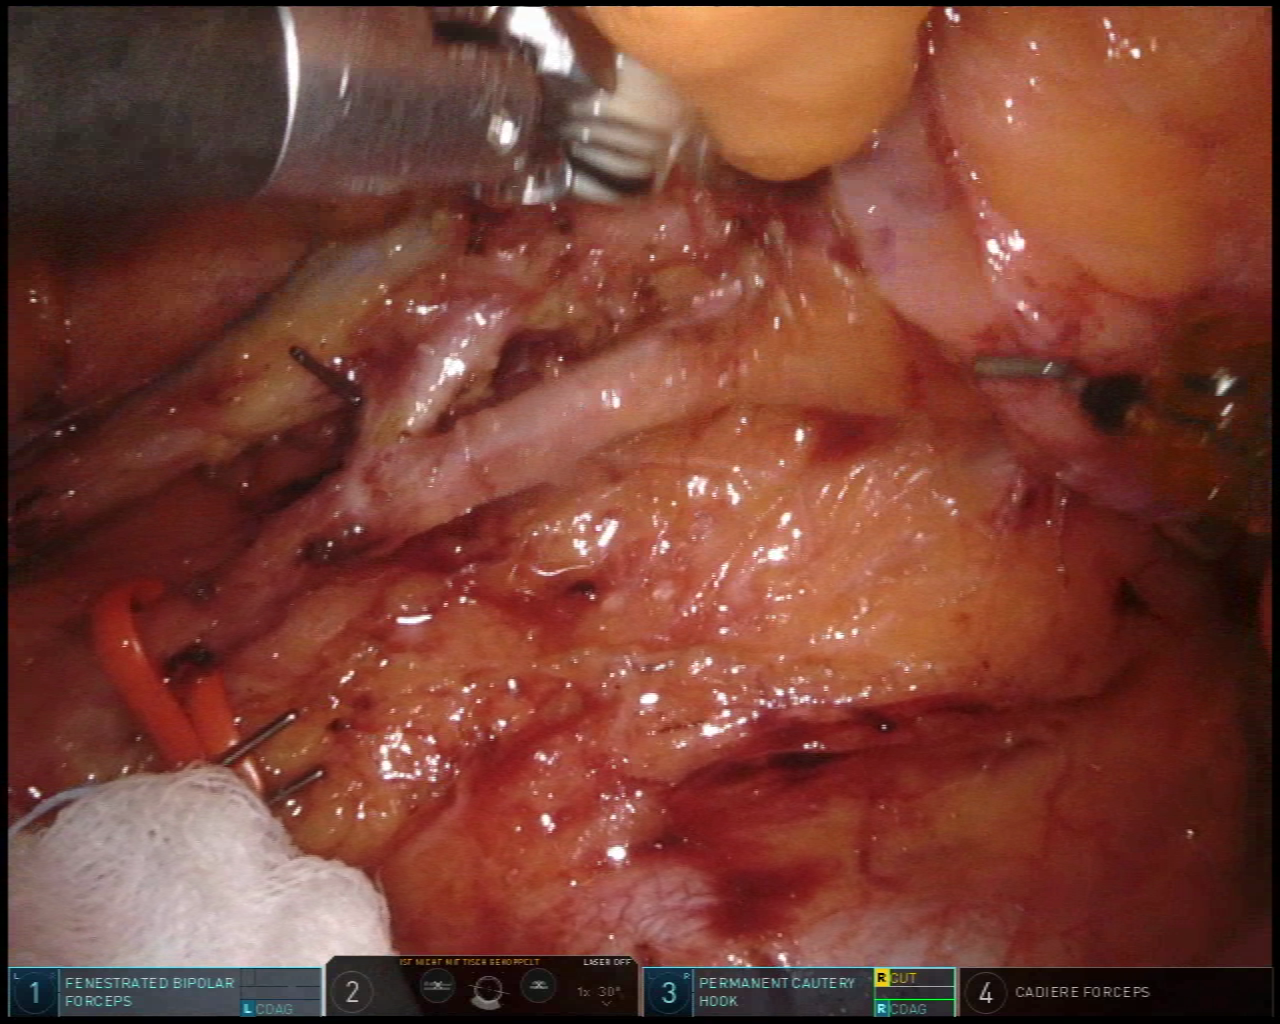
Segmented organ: intestinal_veins
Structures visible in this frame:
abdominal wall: no
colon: no
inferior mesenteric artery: yes
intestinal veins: yes
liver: no
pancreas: no
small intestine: no
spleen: no
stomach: no
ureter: no
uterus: no
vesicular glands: no